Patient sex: M
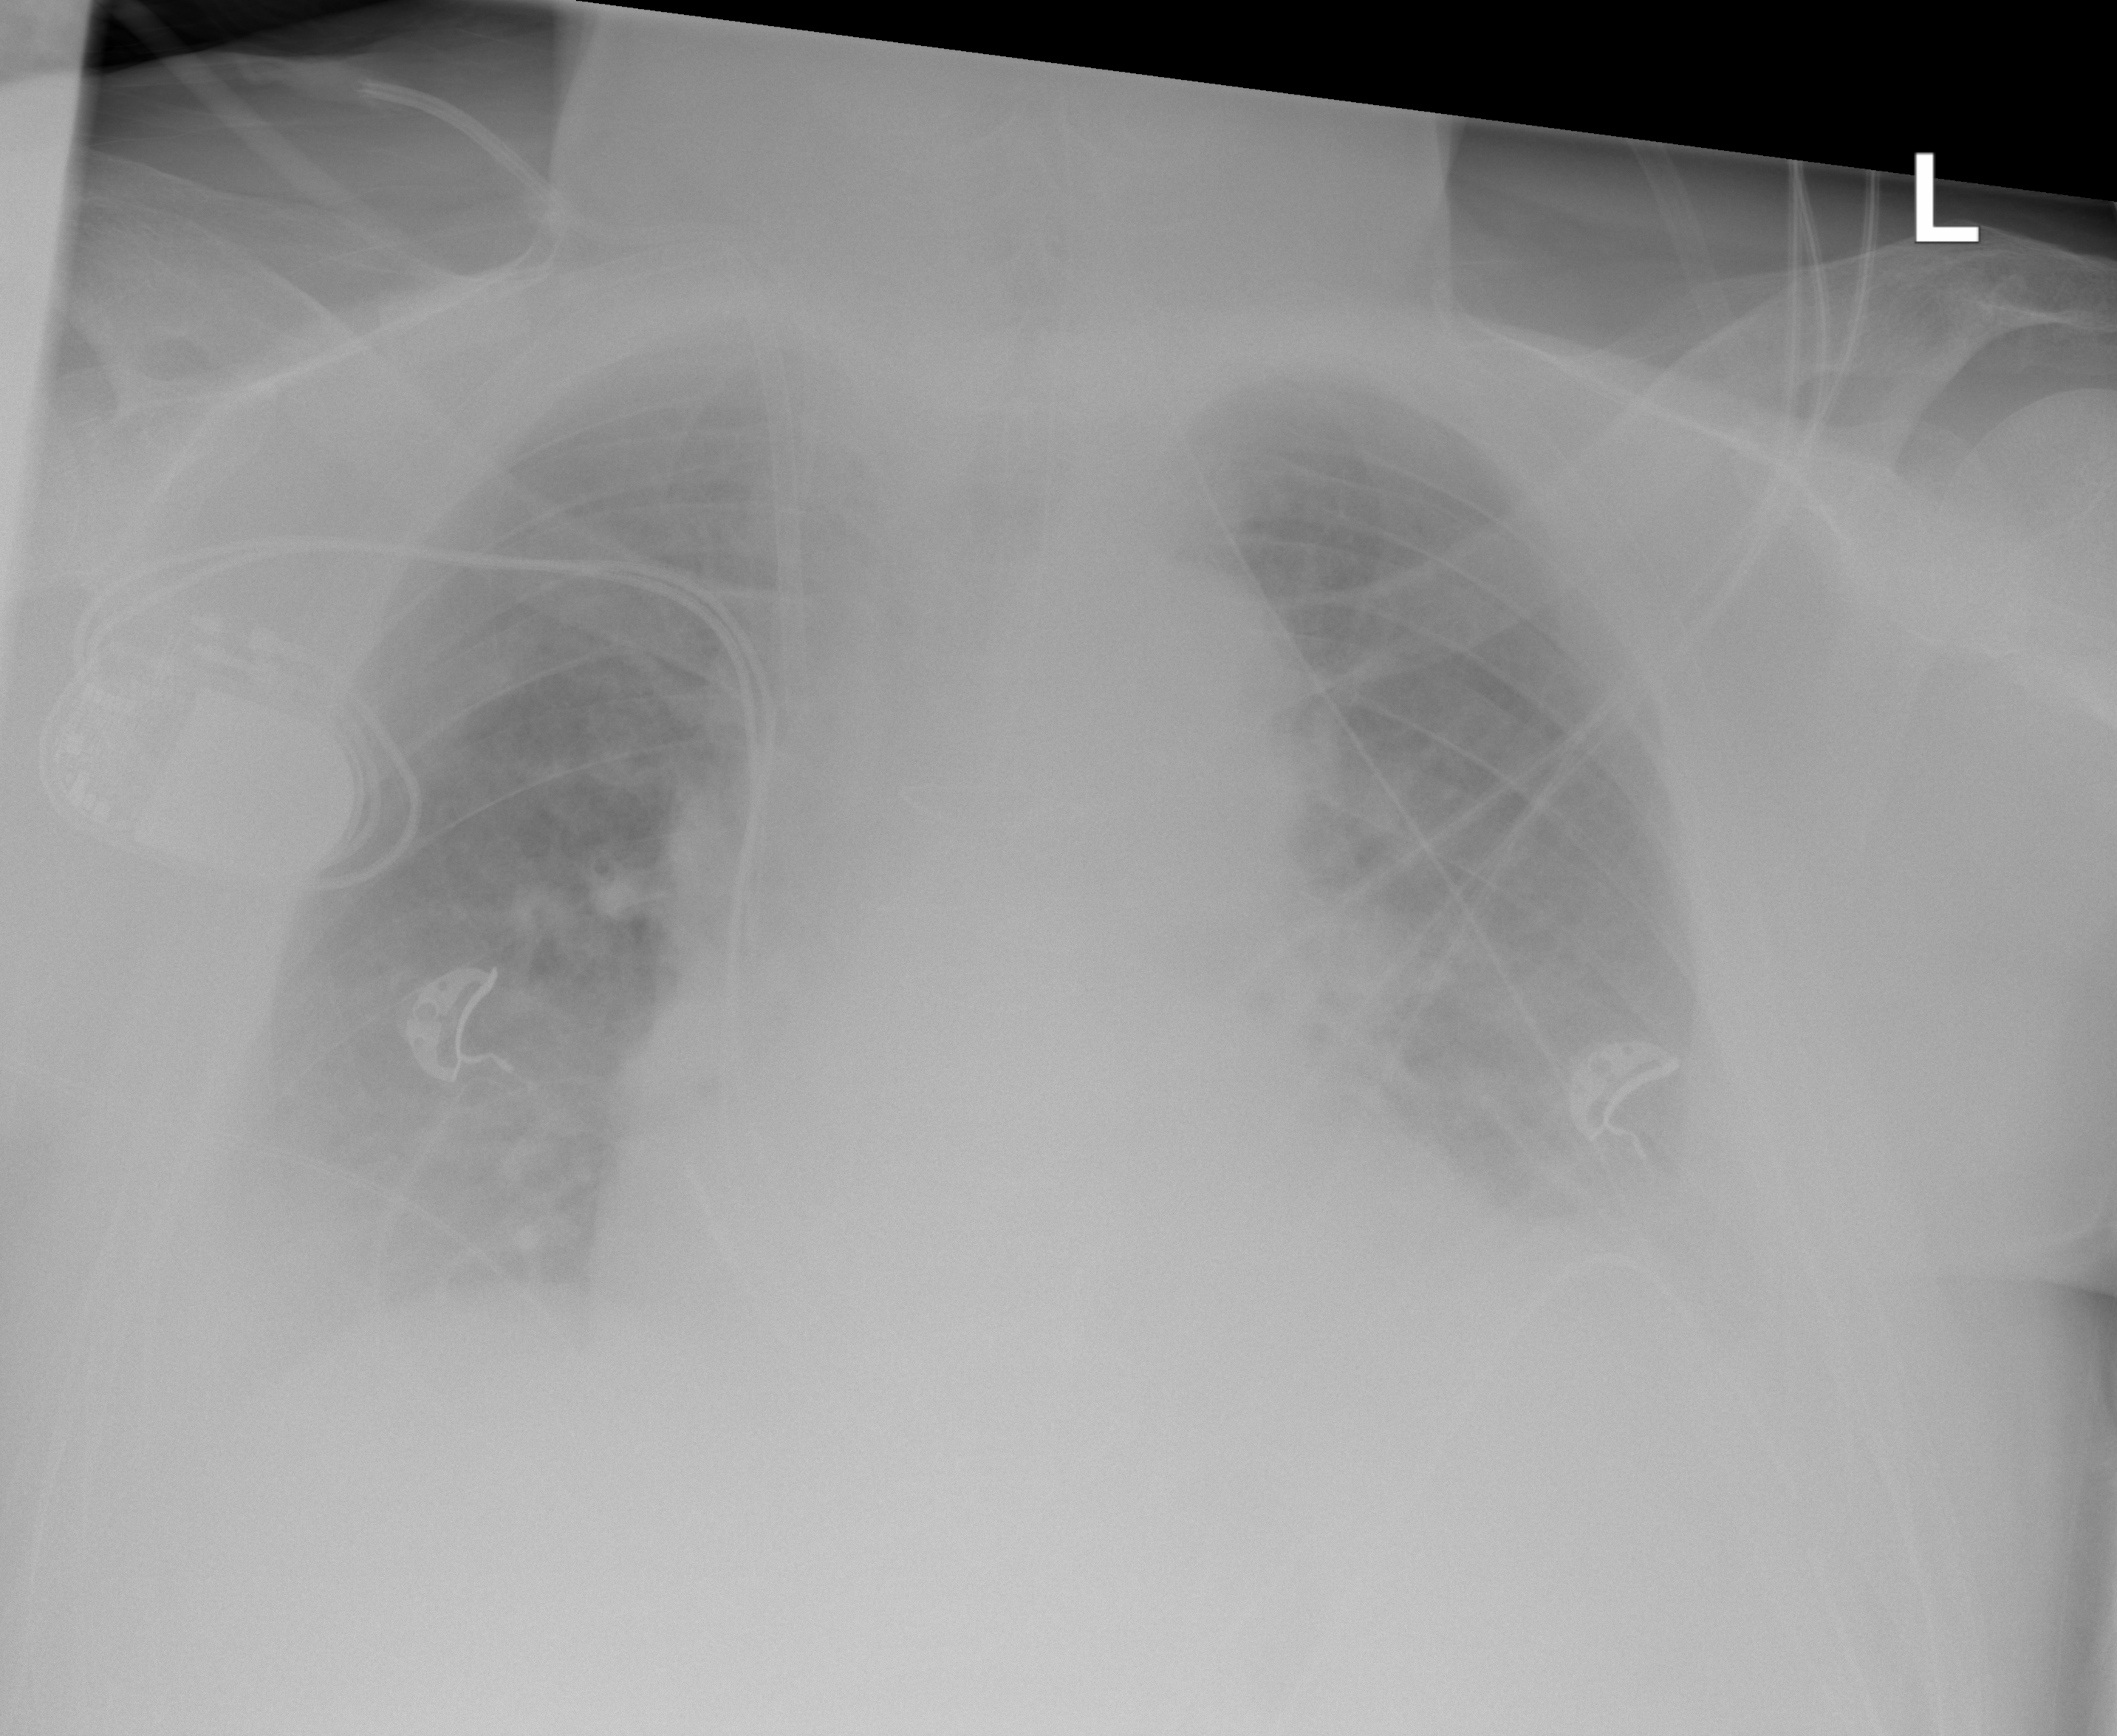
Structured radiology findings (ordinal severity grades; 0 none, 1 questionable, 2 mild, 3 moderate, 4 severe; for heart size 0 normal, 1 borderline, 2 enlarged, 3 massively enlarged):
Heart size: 2
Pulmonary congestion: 2
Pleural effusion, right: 2
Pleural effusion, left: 2
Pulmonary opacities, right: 2
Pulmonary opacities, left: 2
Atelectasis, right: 2
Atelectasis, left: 2